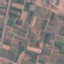
Label: PermanentCrop